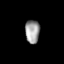
Tissue: lung
Cell type: Epithelial cells
Senescence score: 0.2183
Nuclear area (px): 331
Mean DAPI intensity: 156.598